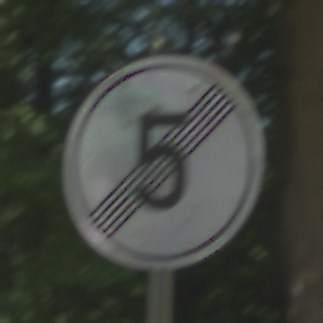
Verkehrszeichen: EndeGeschwindigkeit5
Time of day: Midday
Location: Outdoor (RoadRail)
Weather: Clear
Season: NotSpecified
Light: Natural